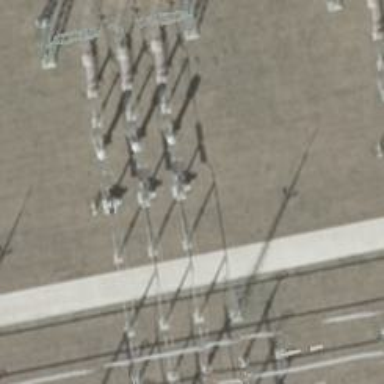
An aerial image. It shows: Outdoor switch with three cables connected.